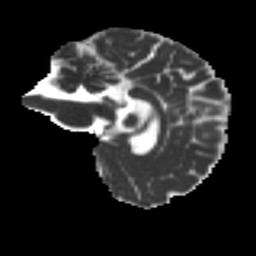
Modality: MD
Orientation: sagittal
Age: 34
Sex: female
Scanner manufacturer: ge
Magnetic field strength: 3 T
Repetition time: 7.8 s
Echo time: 0.0606 s